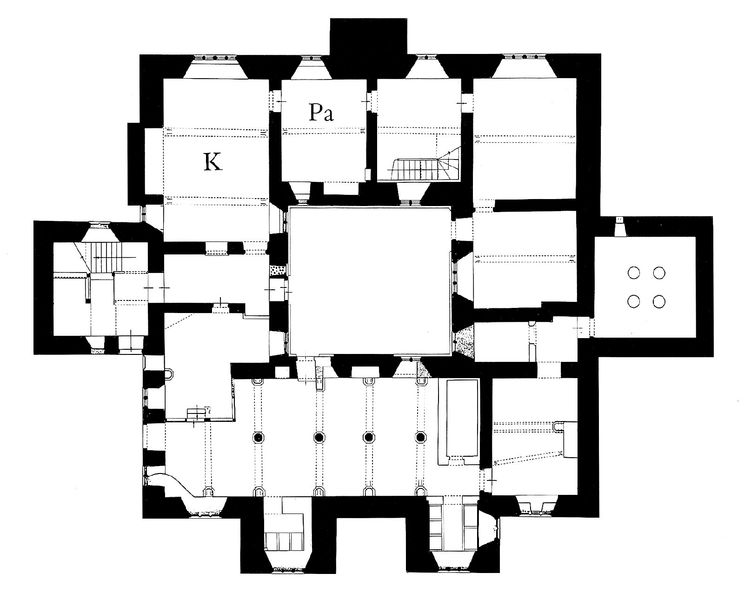
Titel: Chastleton House, Great Chamber
Standort: (GB Oxfordshire) (EU - GB - Oxfordshire)
Schlagwörter: weiß, fenster, schwarz, skizze, säulen, zimmer, gebäude, haus, turm, türen, treppe, treppen, halle, innenhof, eckig, kloster, flur, räume, entwurf, karte, anwesen, mauern, plan, grundriss, trppen, k, pa, grundrisskarte, grunrissmappe